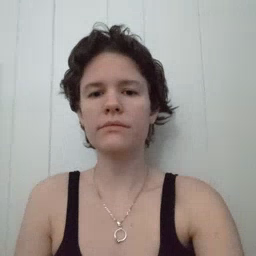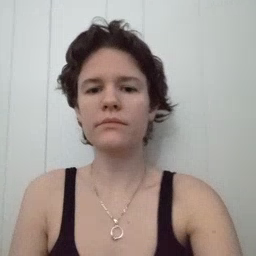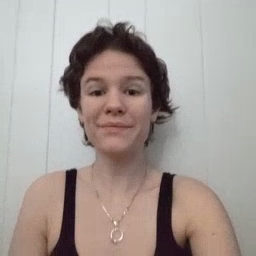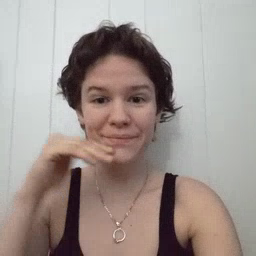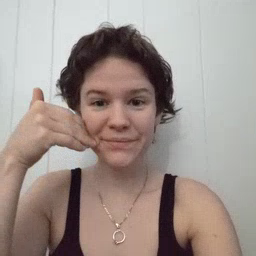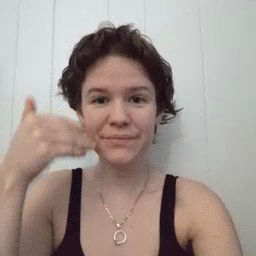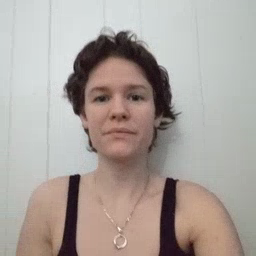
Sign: smile